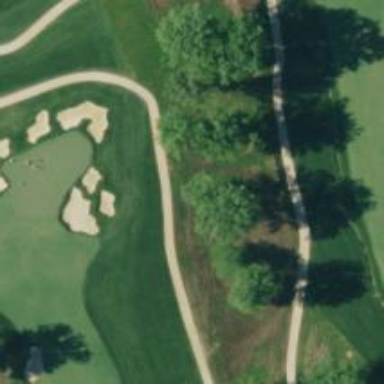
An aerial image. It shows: Service road used as golf cart path.